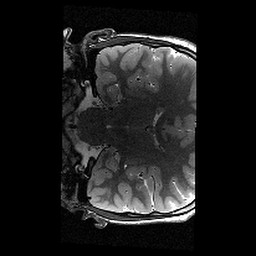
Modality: T2w
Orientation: coronal
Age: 12
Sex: male
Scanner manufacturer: siemens
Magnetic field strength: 3 T
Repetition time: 9.23 s
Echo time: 0.067 s